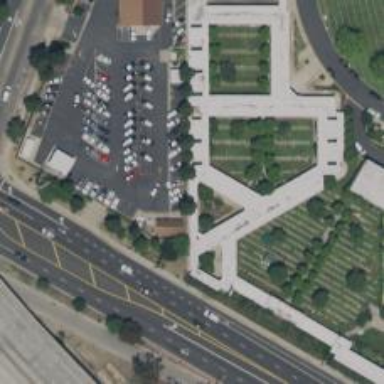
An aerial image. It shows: Historic memorial.